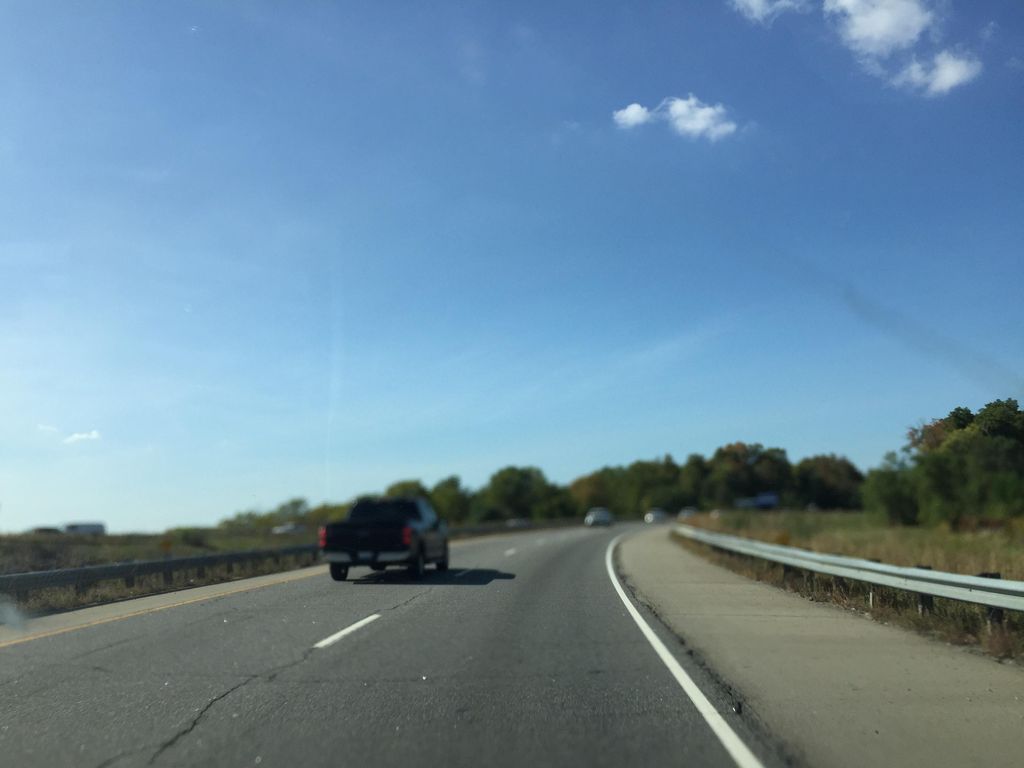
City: kitchener-waterloo